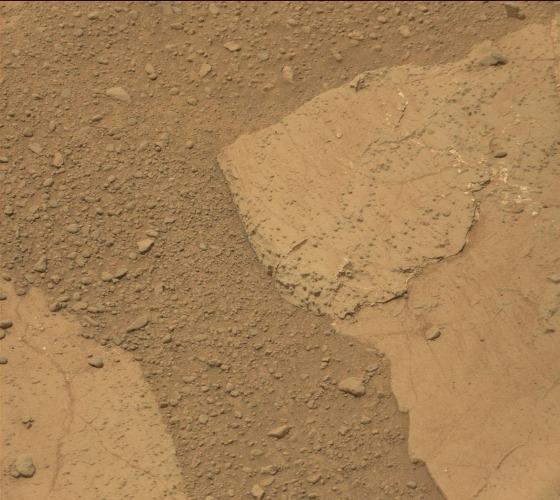
Terrain classes present: Bedrock, Gravel / Sand / Soil, Rock